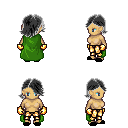
a pixel art fantasy rpg character, female body template, human, tanned skin, green cape, gold greaves, gray swoop hairstyle, gold gloves, black slippers, four views (front, back, left, right), 2x2 character sprite sheet, small pixel art, hard edges, no anti-aliasing